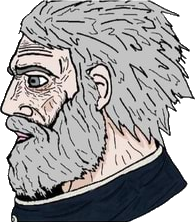
Label: 4_Yes_Chad